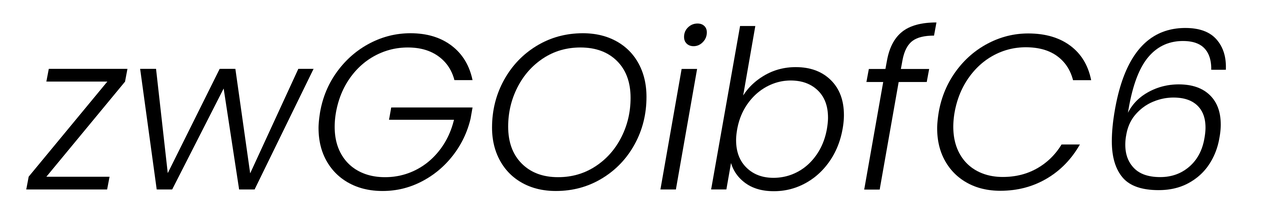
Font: Poppins-LightItalic